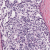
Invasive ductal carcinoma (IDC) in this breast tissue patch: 0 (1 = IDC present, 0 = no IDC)